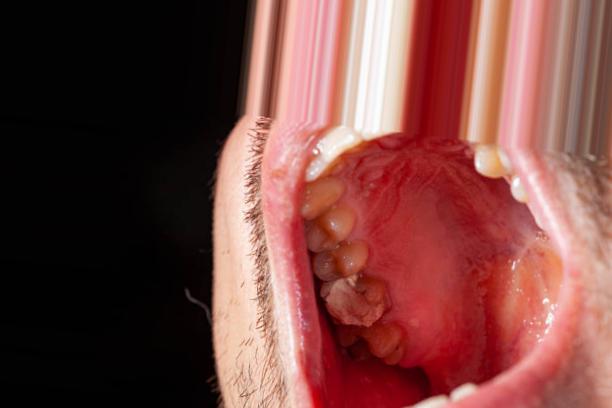
Condition: Caries